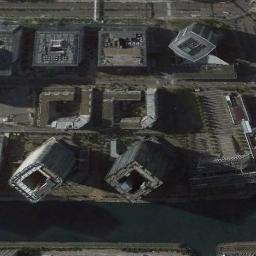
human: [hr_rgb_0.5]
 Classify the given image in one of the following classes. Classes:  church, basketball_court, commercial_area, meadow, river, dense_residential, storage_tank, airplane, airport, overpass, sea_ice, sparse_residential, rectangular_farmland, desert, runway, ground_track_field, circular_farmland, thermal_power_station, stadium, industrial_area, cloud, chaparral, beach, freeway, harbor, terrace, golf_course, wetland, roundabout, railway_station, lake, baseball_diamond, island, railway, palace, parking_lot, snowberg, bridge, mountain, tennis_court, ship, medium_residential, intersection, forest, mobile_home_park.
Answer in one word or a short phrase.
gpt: commercial_area